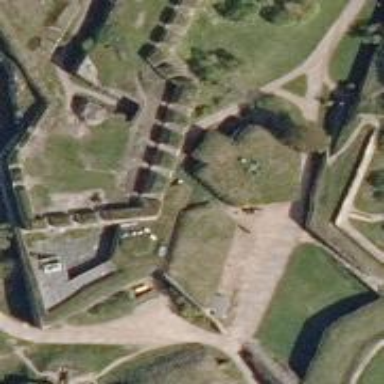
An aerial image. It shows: Castle with historical significance.